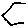
Label: hexagon